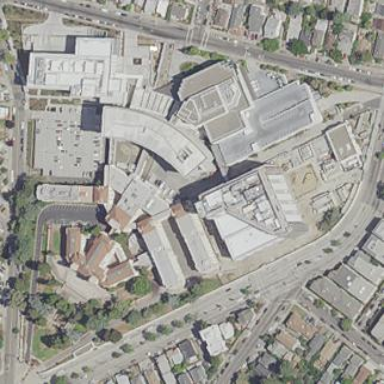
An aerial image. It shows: Healthcare facility identified as hospital.